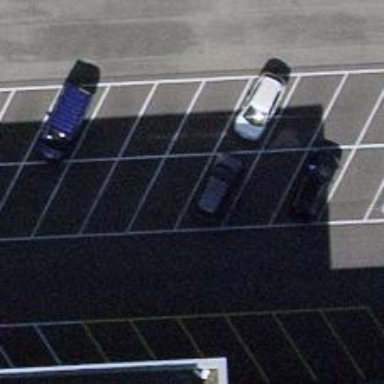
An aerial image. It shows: Parking area with surface.